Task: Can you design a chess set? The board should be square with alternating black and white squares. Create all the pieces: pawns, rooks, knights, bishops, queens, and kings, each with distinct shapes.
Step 2592:
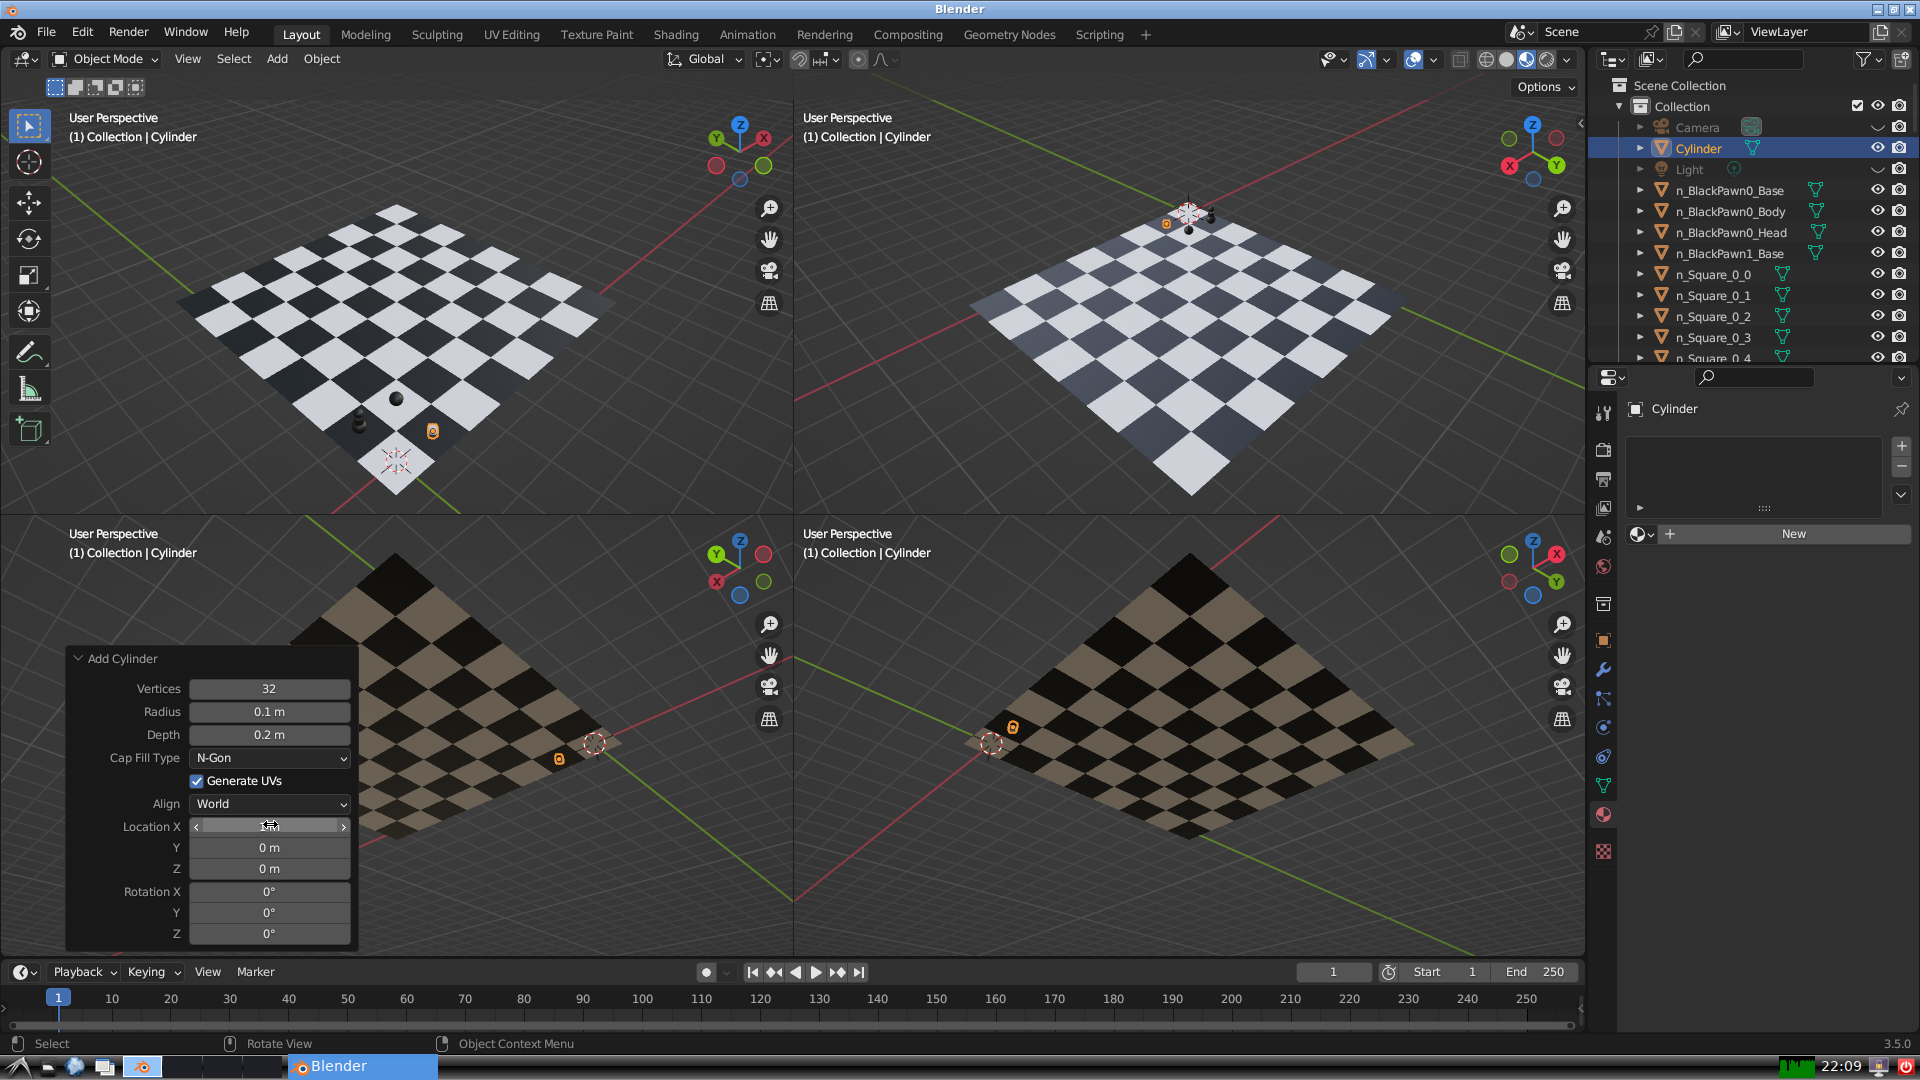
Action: {"mouse_move": [270, 844]}